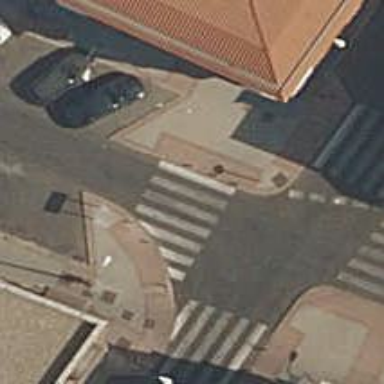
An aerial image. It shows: Uncontrolled footway crossing with markings.